Question: I followed a 43 minute video tutorial on the Channel 9 site and read the LiveConnect page where it shows code and I don't see what I'm doing wrong. It keeps giving me a NullReferenceException error and it doesn't even bring up the "Do you want to allow app X to access skydrive" thing, it just breaks immediately. I've set breakpoints everywhere but there is nothing. Just null, null everywhere.
OnNavigatedTo event:
'''
LoadProfile();
private async void LoadProfile()
{
try
{
LiveAuthClient auth = new LiveAuthClient();
LiveLoginResult loginResult = await auth.LoginAsync(new string[] { "wl.basic" });
if (loginResult.Status == LiveConnectSessionStatus.Connected)
{
this.pageTitle.Text = "Signed in.";
}
}
catch (LiveAuthException exception)
{
this.pageTitle.Text = "Error signing in: " + exception.Message;
}
}
'''
And the exception says:

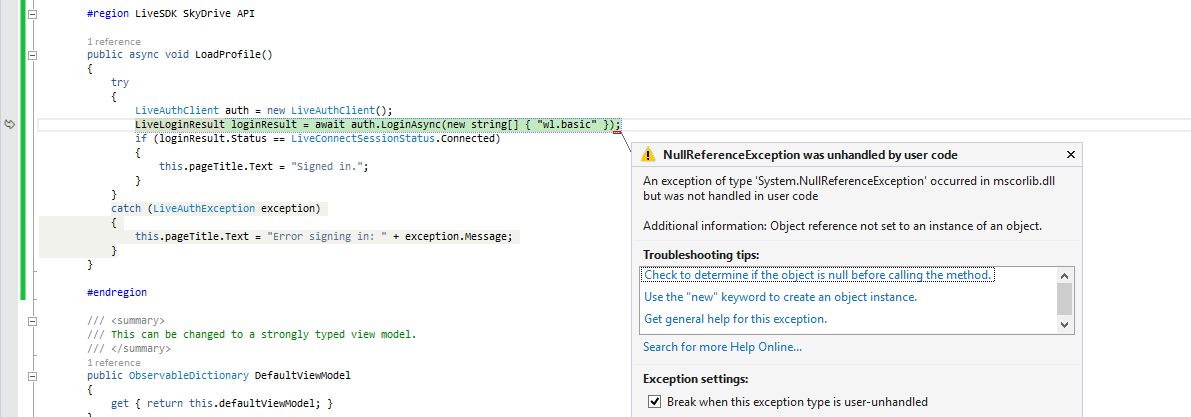
Answer: I finally found a solution.
Subscribe to a button-click event or whatever, then use this code:
LoadProfile();
which calls this method:
'''
public async void LoadProfile()
{
try
{
LiveAuthClient auth = new LiveAuthClient();
LiveLoginResult initializeResult = await auth.InitializeAsync();
try
{
LiveLoginResult loginResult = await auth.LoginAsync(new string[] { "wl.basic" });
if (loginResult.Status == LiveConnectSessionStatus.Connected)
{
LiveConnectClient connect = new LiveConnectClient(auth.Session);
LiveOperationResult operationResult = await connect.GetAsync("me");
dynamic result = operationResult.Result;
if (result != null)
{
this.pageTitle.Text = string.Join(" ", "Hello", result.name, "!");
}
else
{
this.pageTitle.Text = "Error getting name.";
}
}
}
catch (LiveAuthException exception)
{
this.pageTitle.Text = "Error signing in: " + exception.Message;
}
catch (LiveConnectException exception)
{
this.pageTitle.Text = "Error calling API: " + exception.Message;
}
}
catch (LiveAuthException exception)
{
this.pageTitle.Text = "Error initializing: " + exception.Message;
}
}
'''
Before you debug, add your app to the Windows Store Dashboard. Then go back to Visual Studio, find Package.appxmanifest in Solution Explorer and add the Internet Capability. Then go to the Project menu > Store > Associate App with the Store.
Find your app's name in the list of apps that appears, select it and click Next/Finish and then debug. It should now be working.